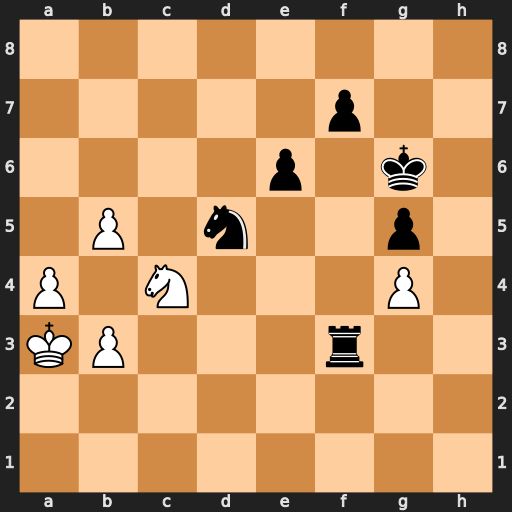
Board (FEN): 8/5p2/4p1k1/1P1n2p1/P1N3P1/KP3r2/8/8
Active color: w
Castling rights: -
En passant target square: -
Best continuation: Ne5+ Kf6 Nxf3